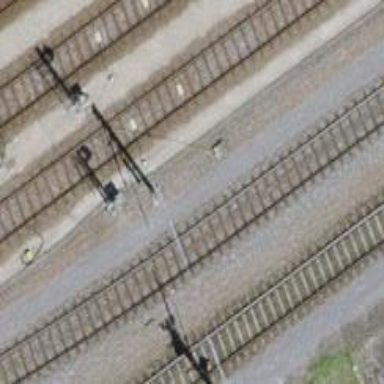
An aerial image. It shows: Rail spur with electrified contact line.